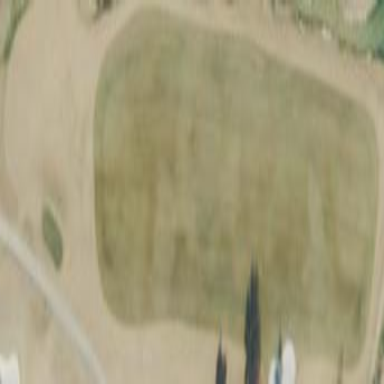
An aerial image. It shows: Rough area in golf course.